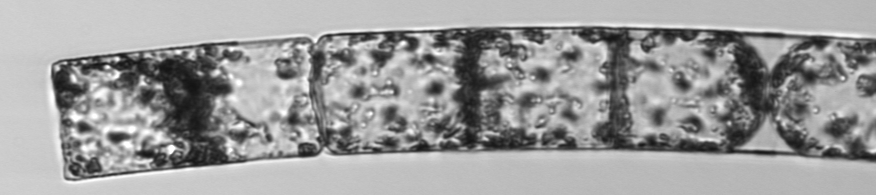
Label: Guinardia_flaccida